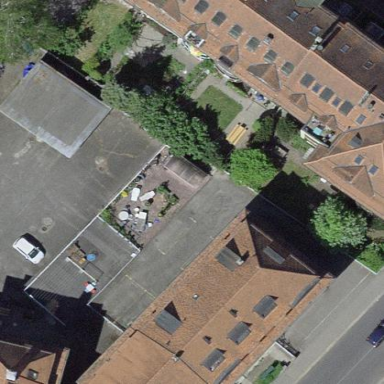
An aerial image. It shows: Group of garages.